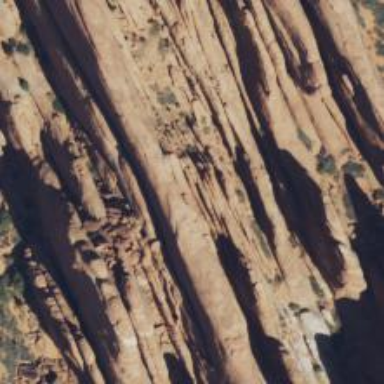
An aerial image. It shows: Natural cliff.